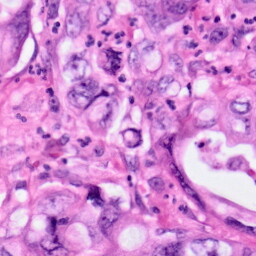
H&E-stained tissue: Pancreatic